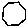
Label: hexagon